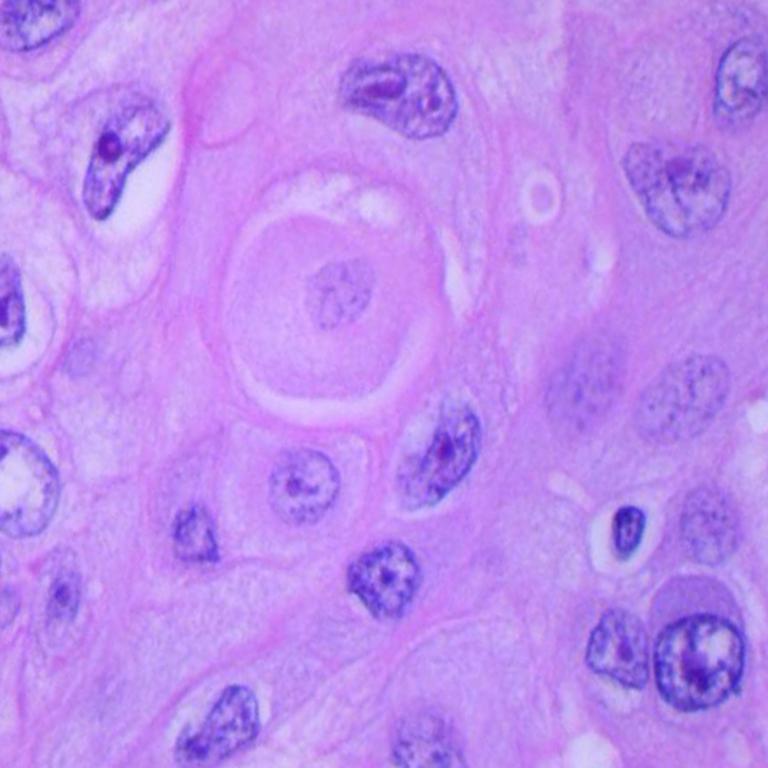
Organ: lung
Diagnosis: squamous carcinomas